В начальный момент времени материальные точки массой $m$ находятся в покое в углах правильного $n$-угольника. На рисунке показана ситуация для $n = 6$.
Каким образом будут двигаться точки, если между ними действуют только силы тяготения?
Через какое время они столкнутся, если $n = 2$, $3$ и $10$? Исследуйте случай, когда $n \gg 1$ и $m=M/n$, где $M$ — суммарная масса всех материальных точек.
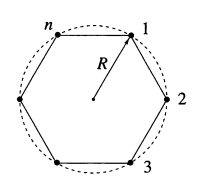
Каким образом будут двигаться точки, если между ними действуют только силы тяготения?
Ответ: Все тела падают к центру $n$-угольника с непостоянными ускорениями.

Через какое время они столкнутся, если $n = 2$, $3$ и $10$?
Ответ: $$ T=\frac{T_{Э}}{2}=\pi \sqrt{\frac{R^{3}}{8 G M_{n}}} $$
Темы:
T, Механика, Гравитация, 200 задач, Законы Кеплера